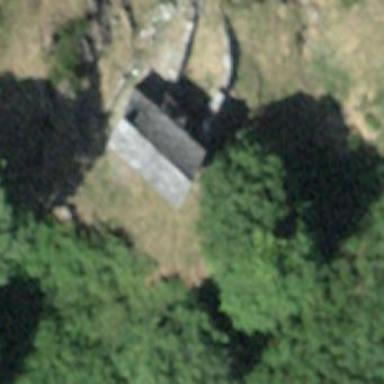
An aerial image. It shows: Cabin.